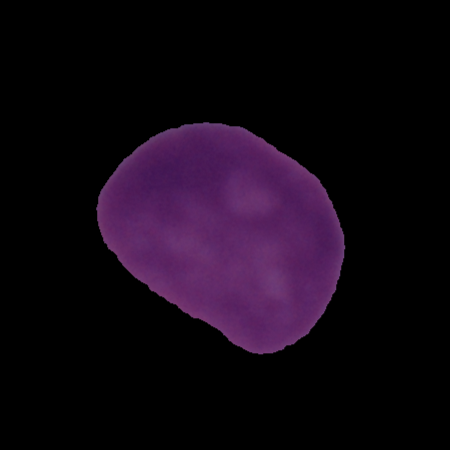
Label: cancer